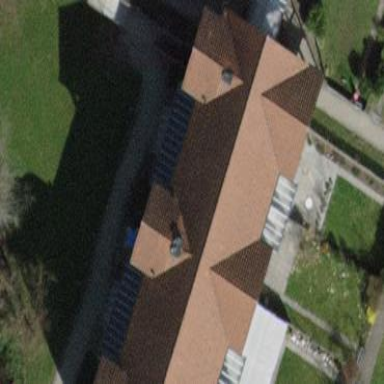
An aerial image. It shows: Terrace-style building with gabled roof.